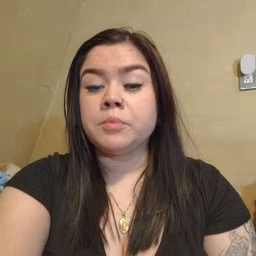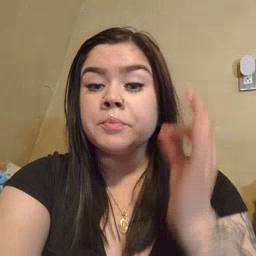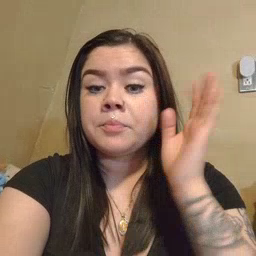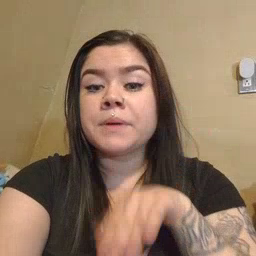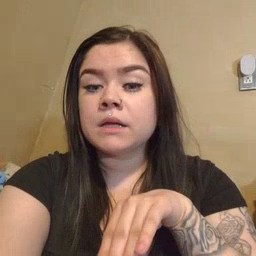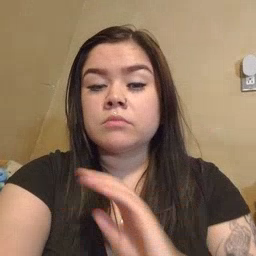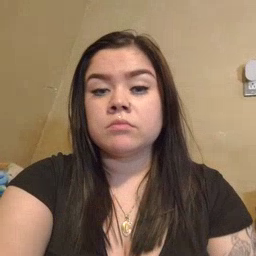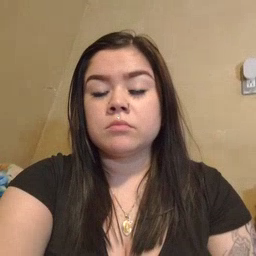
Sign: bee